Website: crate-barrel
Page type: gifting
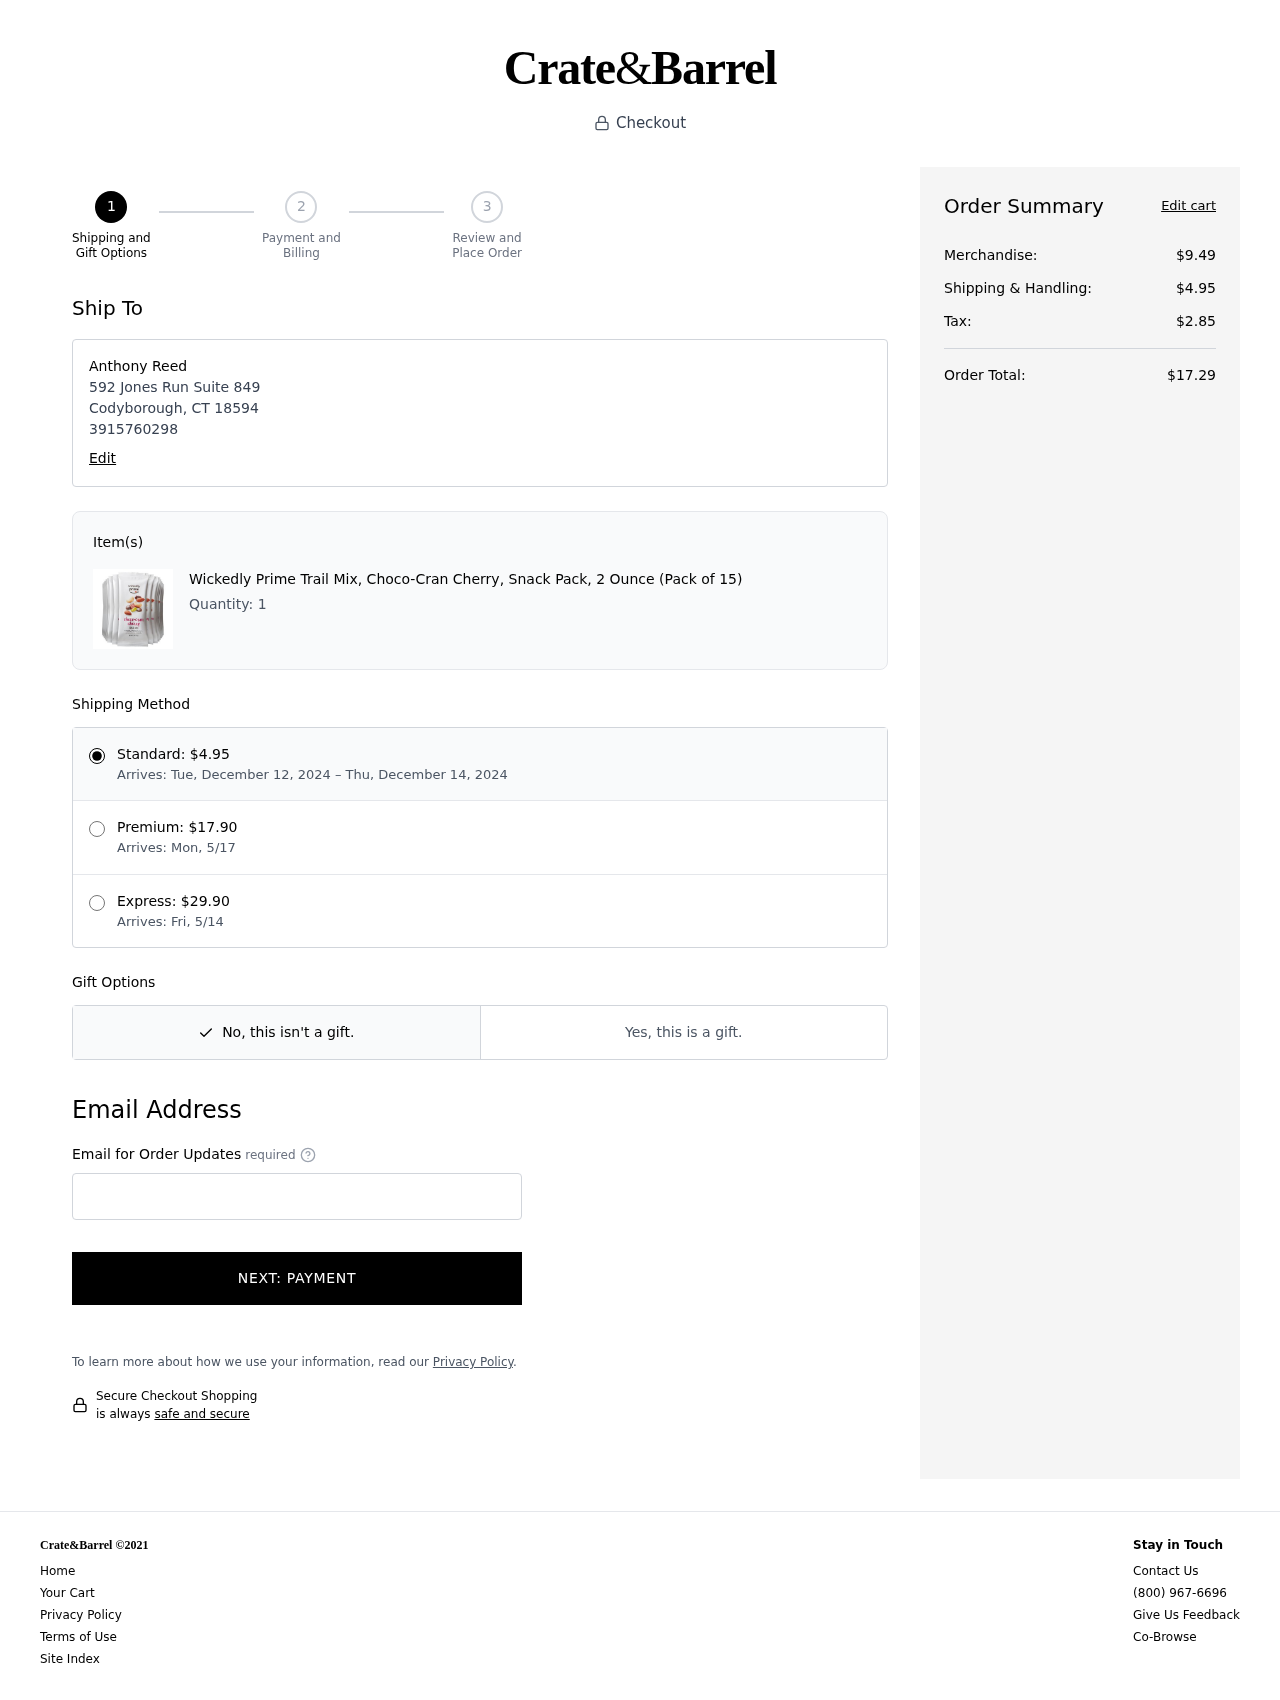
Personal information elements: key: PII_CITY
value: Codyborough
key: PII_FULLNAME
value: Anthony Reed
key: PII_PHONE
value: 3915760298
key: PII_POSTCODE
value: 18594
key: PII_STATE_ABBR
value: CT
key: PII_STREET
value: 592 Jones Run Suite 849
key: PII_EMAIL
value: areed@hotmail.com
Product elements: key: PRODUCT1_NAME
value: Wickedly Prime Trail Mix, Choco-Cran Cherry, Snack Pack, 2 Ounce (Pack of 15)
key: PRODUCT1_QUANTITY
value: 1
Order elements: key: ORDER_SHIPPING_DATE
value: December 12, 2024
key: ORDER_DELIVERY_DATE
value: December 14, 2024
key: ORDER_SUBTOTAL
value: $9.49
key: ORDER_SHIPPING_COST
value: $4.95
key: ORDER_TAX
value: $2.85
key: ORDER_TOTAL
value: $17.29